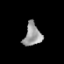
Tissue: prostate
Cell type: T cells
Senescence score: 0.361
Nuclear area (px): 385
Mean DAPI intensity: 153.369